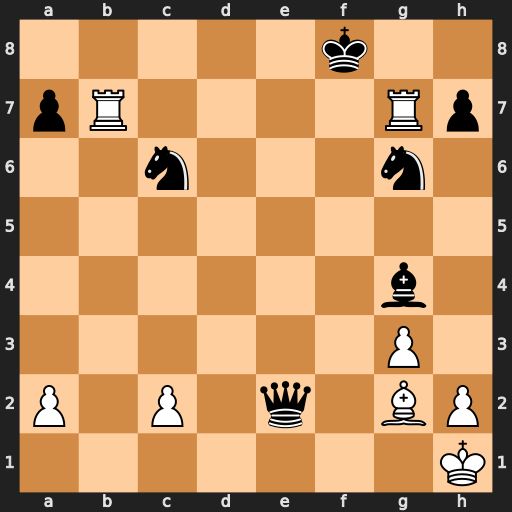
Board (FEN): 5k2/pR4Rp/2n3n1/8/6b1/6P1/P1P1q1BP/7K
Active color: w
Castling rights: -
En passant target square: -
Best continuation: Rbf7+ Ke8 Bxc6+ Bd7 Bxd7+